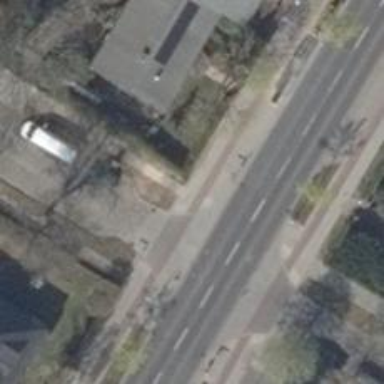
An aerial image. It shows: Sidewalk along the footway.